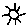
Label: sun